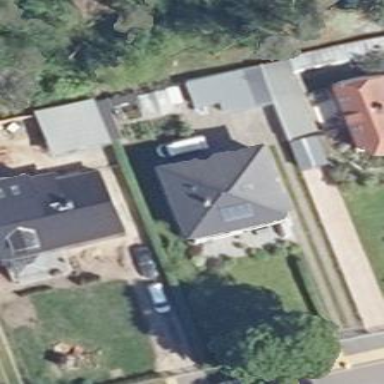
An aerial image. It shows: Detached building with pyramidal roof shape.